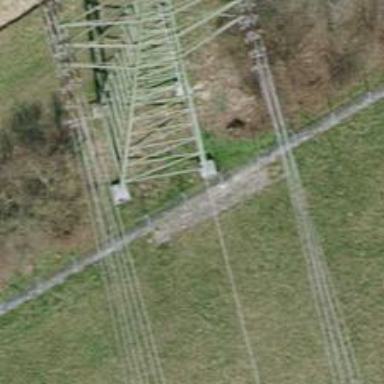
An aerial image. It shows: Power line in the image.